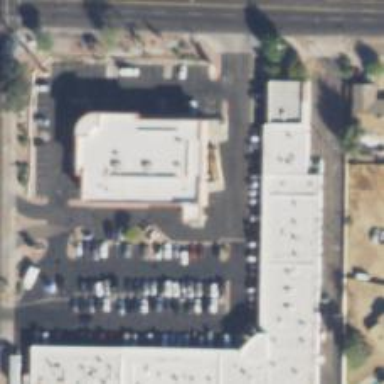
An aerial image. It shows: Pharmacy providing healthcare services.